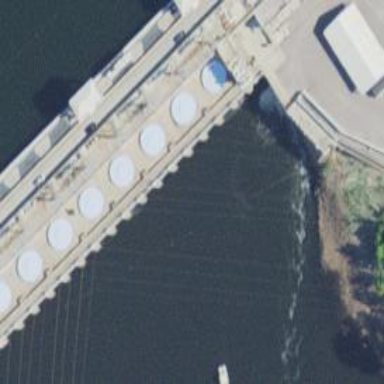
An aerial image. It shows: Hydro power generator utilizing water-storage as its method.